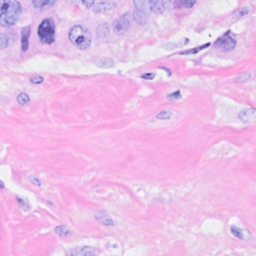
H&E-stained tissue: Breast